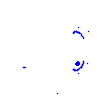
Particle: proton